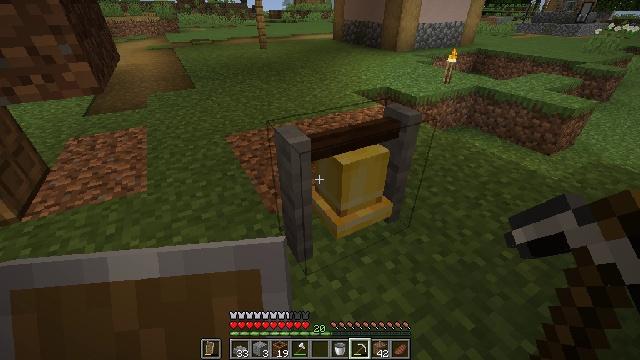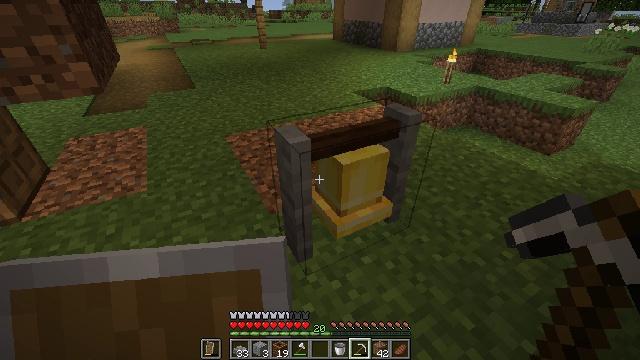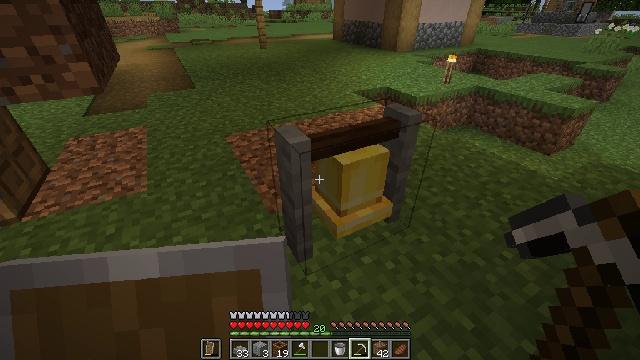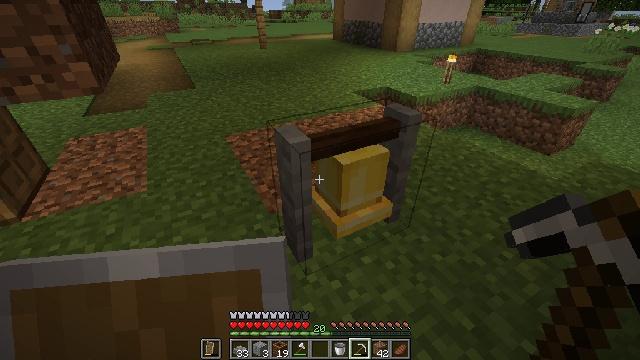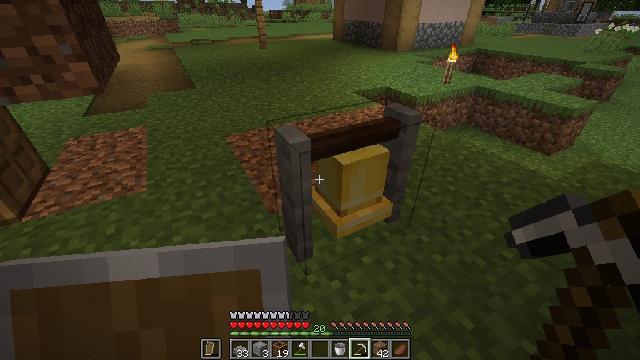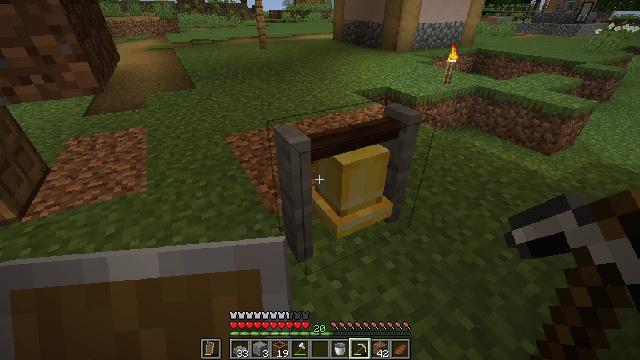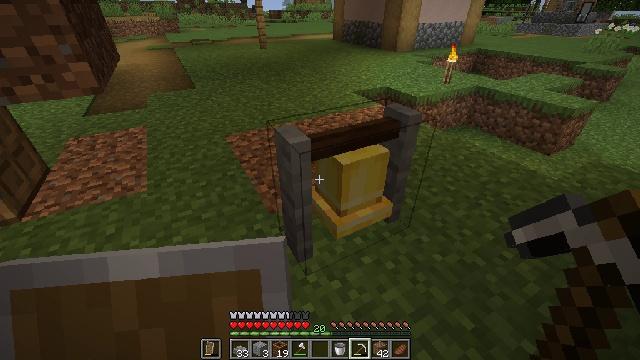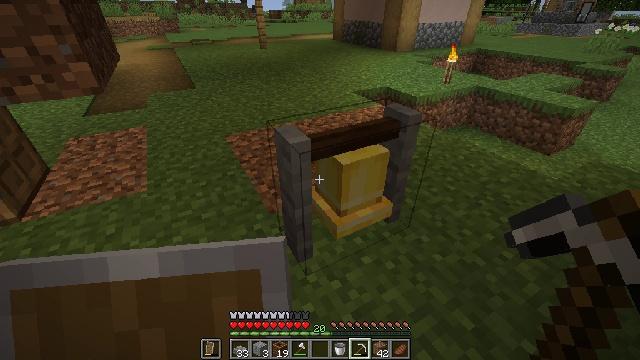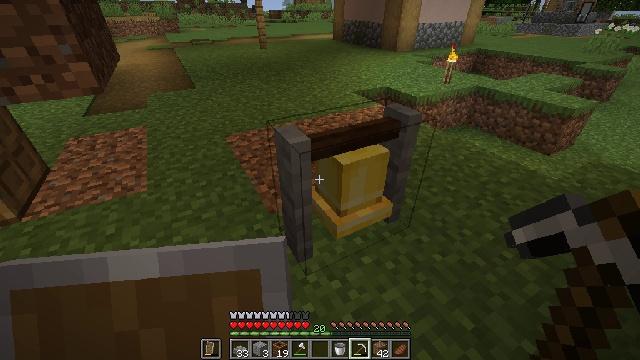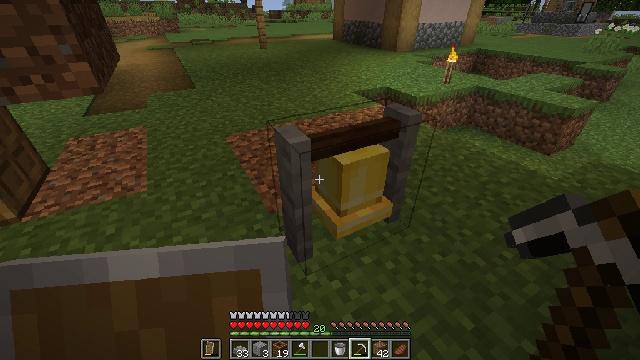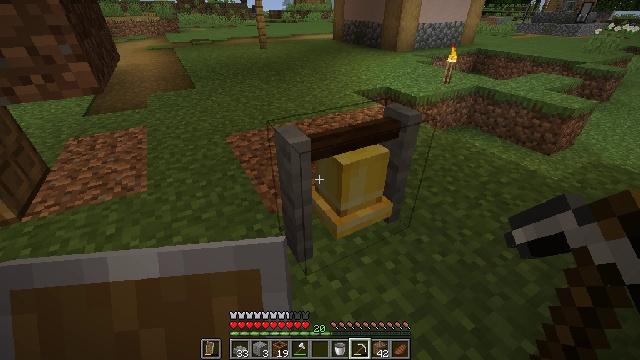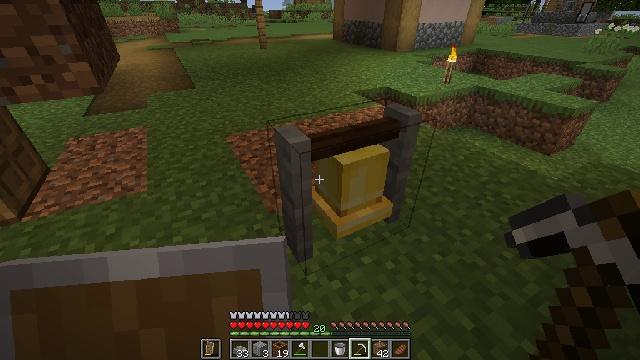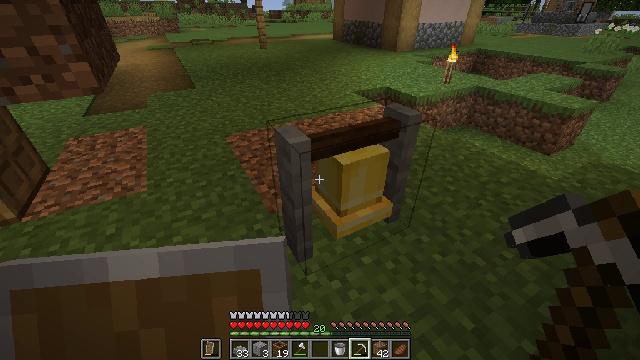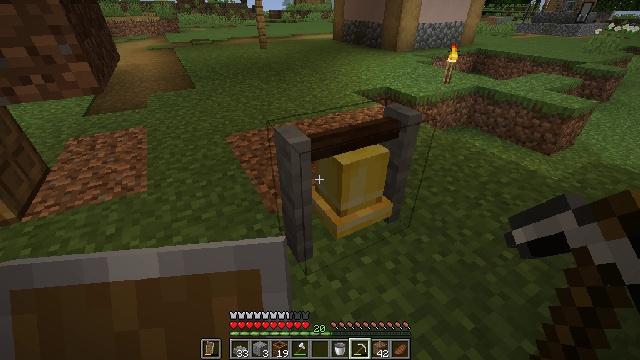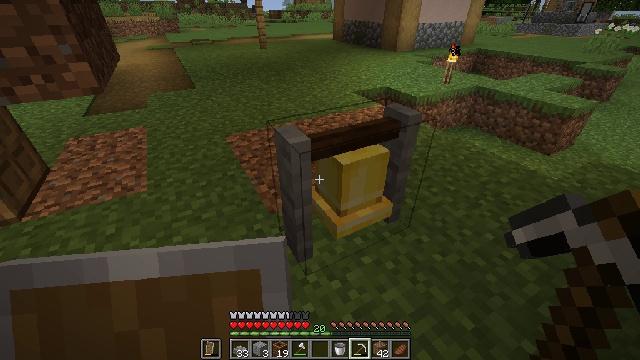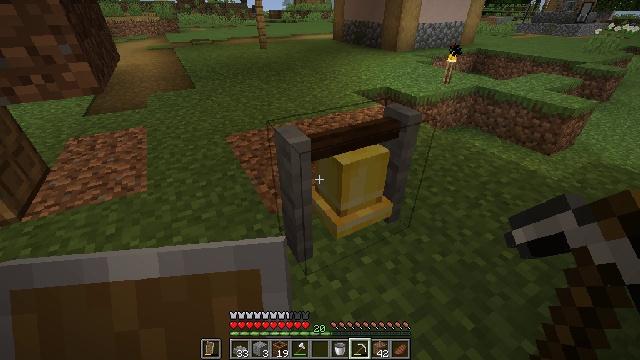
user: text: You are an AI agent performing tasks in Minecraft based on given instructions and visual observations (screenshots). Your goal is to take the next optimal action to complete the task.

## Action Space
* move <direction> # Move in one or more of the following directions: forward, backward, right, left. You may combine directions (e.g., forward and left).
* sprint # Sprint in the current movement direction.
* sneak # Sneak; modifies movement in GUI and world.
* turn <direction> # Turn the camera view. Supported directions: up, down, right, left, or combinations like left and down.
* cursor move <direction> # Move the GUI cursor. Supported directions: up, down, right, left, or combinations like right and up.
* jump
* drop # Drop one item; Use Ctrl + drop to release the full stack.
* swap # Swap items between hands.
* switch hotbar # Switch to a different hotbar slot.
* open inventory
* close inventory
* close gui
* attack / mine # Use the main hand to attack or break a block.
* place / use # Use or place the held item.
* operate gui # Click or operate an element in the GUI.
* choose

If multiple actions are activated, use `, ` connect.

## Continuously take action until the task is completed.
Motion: motion action
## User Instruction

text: Gather the bell for your inventory.
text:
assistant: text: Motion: no_op
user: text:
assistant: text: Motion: no_op
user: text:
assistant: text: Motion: no_op
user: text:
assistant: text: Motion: no_op
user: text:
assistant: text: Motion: no_op
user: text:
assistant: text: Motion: no_op
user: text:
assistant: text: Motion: no_op
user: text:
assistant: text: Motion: no_op
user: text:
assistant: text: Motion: no_op
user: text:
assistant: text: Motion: no_op
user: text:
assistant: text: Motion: no_op
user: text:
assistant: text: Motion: no_op
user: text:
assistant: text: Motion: no_op
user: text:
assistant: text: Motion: no_op
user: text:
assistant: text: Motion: no_op
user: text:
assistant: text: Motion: no_op
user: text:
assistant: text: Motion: no_op
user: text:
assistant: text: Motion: no_op
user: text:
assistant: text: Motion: no_op
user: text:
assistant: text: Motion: no_op
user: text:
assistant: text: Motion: no_op
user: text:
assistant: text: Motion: no_op
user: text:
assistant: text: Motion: no_op
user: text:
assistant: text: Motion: no_op
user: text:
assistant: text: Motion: no_op
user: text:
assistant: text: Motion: no_op
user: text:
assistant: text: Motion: no_op
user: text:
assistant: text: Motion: no_op
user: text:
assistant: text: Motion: no_op
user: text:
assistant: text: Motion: no_op